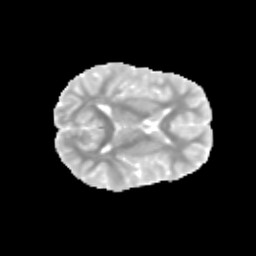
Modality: MD
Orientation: axial
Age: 9
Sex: female
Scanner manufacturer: siemens
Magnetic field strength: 3 T
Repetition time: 3.8 s
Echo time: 0.07 s